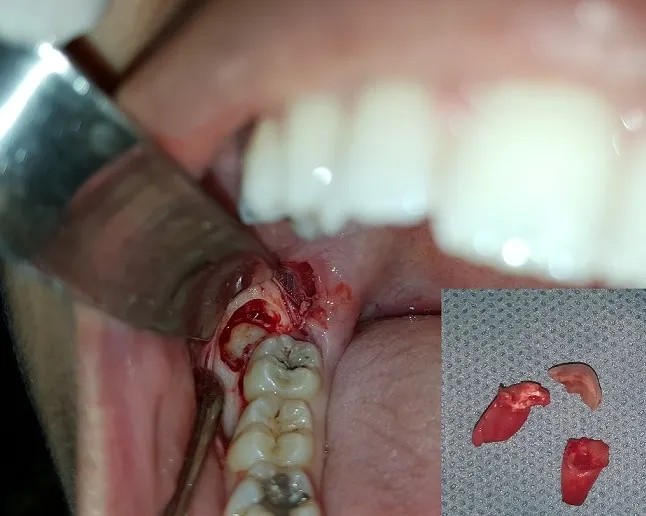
Peroperative view showing the surgical management of the right mandibular ST.
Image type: medical_photograph (other_medical_photograph)